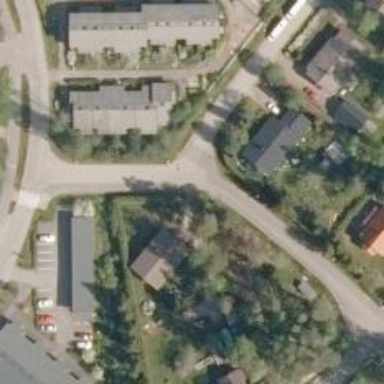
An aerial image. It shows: Cycleway.